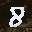
Label: 8